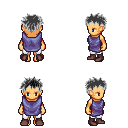
a pixel art fantasy rpg character, female body template, human, tanned skin, chain tabard jacket, white pants, gray bedhead hairstyle, maroon shoes, four views (front, back, left, right), 2x2 character sprite sheet, small pixel art, hard edges, no anti-aliasing